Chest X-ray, AP view. Patient: 32 years old, sex M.
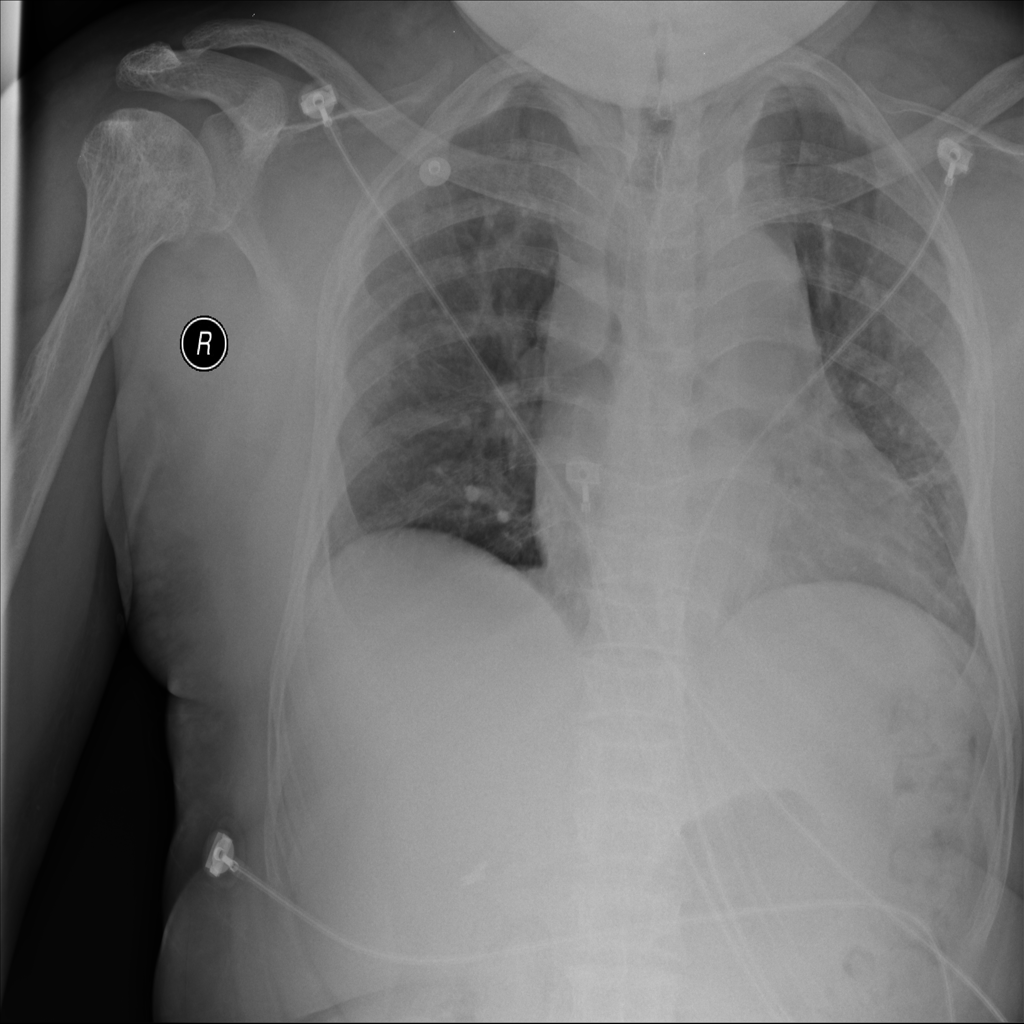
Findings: Atelectasis